You are looking at the unprocessed time series of a bearing vibration snapshot. Determine the bearing's health state. Answer with exactly one of: normal, inner_race, outer_race, ball.
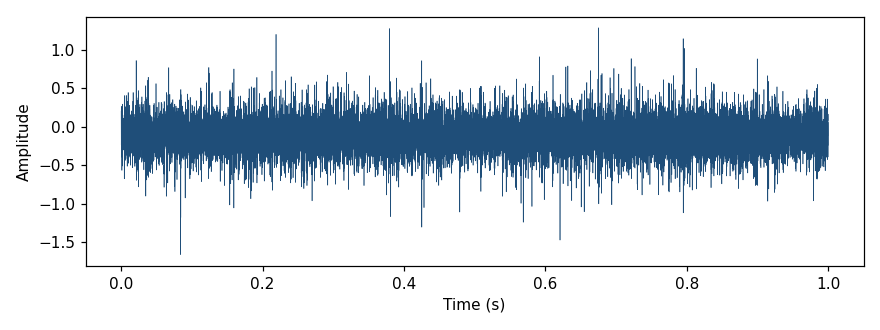
Answer: inner_race